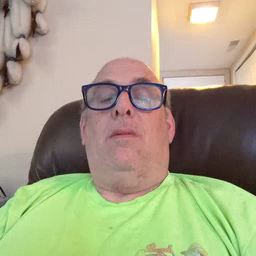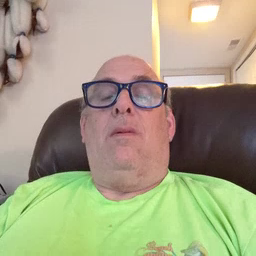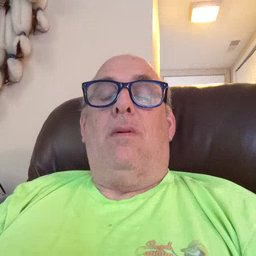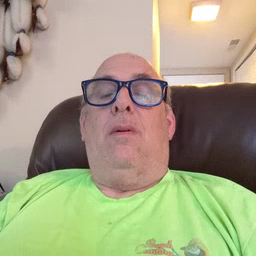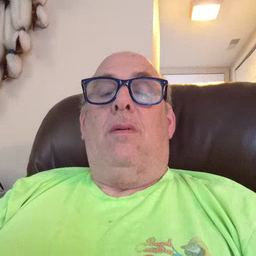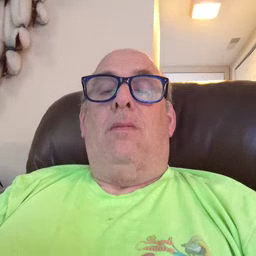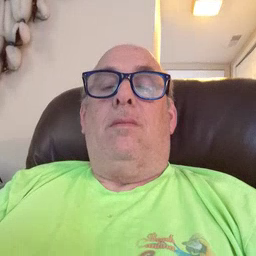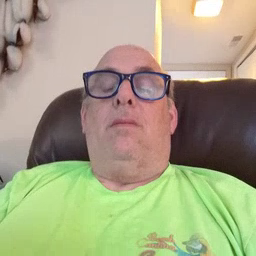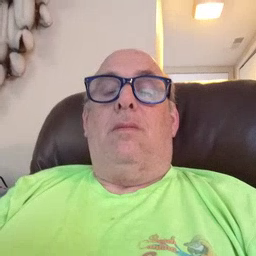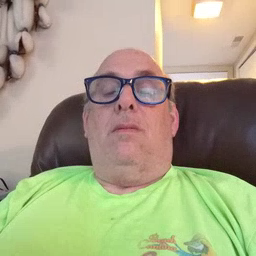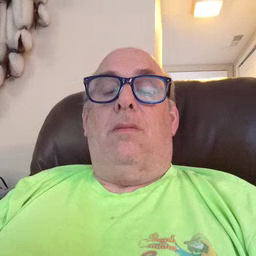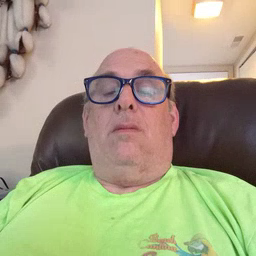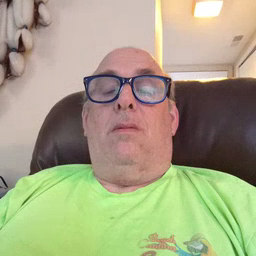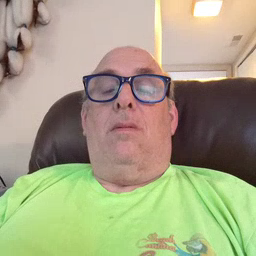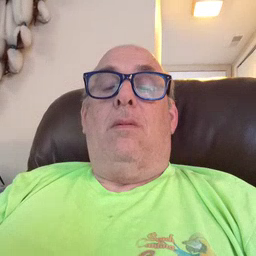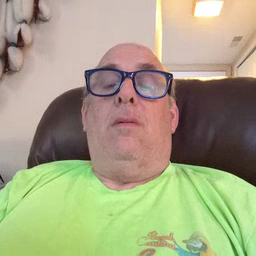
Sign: green